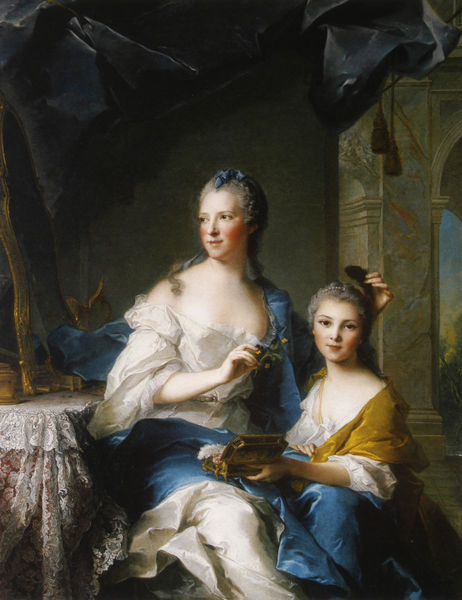
Titel: Madame Marsollier mit ihrer Tochter
Künstler: Jean-Marc Nattier
Standort: New York (New York)
Institution: The Metropolitan Museum of Art
Schlagwörter: blau, dunkel, feder, gemälde, hand, haut, himmel, schatten, weiß, bäume, frauen, gelb, grün, landschaft, menschen, mädchen, sitzen, ausschnitt, blume, blumen, braun, brust, busen, damen, fenster, finger, frankreich, frau, frisur, grau, hell, hintergrund, kleid, kleider, licht, marmor, mund, nase, pastell, pfeiler, profil, raum, schmuck, stirn, stuhl, säule, tisch, tür, zimmer, ausblick, blick, blüte, blüten, dame, rot, tuch, beige, malerei, mode, schleife, wand, architektur, arme, augen, barock, blicke, falten, haarschmuck, halten, inkarnat, mensch, rahmen, spitze, ärmel, bildnis, gesten, goldrahmen, hals, hände, portrait, porträt, spiegel, tischdecke, tischtuch, vorhang, öl, ferne, brüstung, auge, gewand, gold, haare, kordeln, pose, reich, sitzend, stickerei, stoff, tücher, adel, decke, familie, familienporträt, kind, mutter, spitzen, tochter, schleifen, dekollte, lippen, locken, puder, rokoko, rosa, rouge, schulter, seide, vornehm, zart, henkel, krug, perücke, aussicht, lächeln, taille, wangen, bogen, zwei, backen, pilaster, dunkelblau, münder, nasen, sitzende, draperie, tischchen, stuck, kordel, quaste, edel, schoß, teint, wange, marmoriert, seitenlicht, dekolleté, make up, tor, schwestern, posen, doppelportrait, doppelporträt, arkade, antike, buch, knien, damast, kapitelle, toilette, anbieten, adelig, adlige, bommel, trottel, schatulle, perücken, frisieren, kästchen, dekolte, nattier, quasten, triumphbogen, arc, aristokratie, schmuckkästchen, marie antoinette, buc, ram, schtulle, gelehrt, bogem, wangew, jean-marc nattier, mutter und tochter, angen, nauttier, roughe, schattulle, draperie#, grauwangen, pferlen, fraunsen